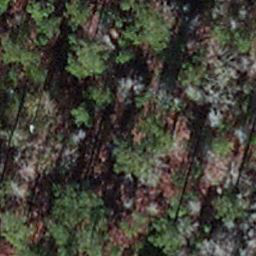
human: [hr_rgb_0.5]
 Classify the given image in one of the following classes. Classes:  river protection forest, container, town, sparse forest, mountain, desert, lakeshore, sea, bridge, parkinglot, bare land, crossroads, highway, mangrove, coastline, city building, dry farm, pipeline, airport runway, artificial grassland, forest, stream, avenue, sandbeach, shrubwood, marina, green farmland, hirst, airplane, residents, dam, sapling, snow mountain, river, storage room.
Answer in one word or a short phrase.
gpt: sapling